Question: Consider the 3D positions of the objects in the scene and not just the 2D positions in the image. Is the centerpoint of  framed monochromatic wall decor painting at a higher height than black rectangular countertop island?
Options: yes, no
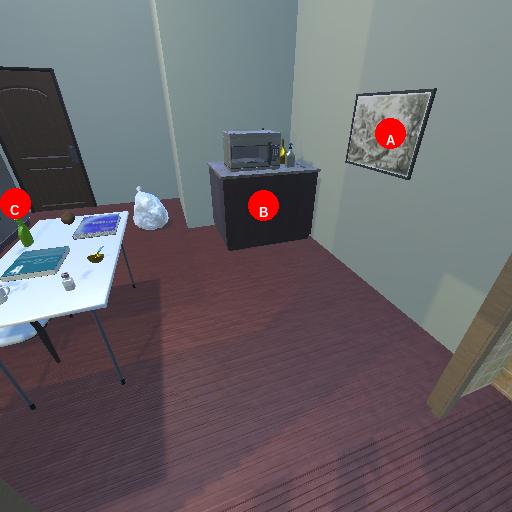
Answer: yes